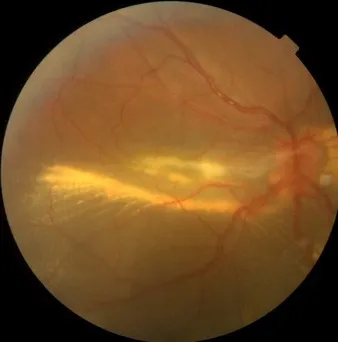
Posterior pole of right eye with subretinal exudation which involved macula with premacular membrane.
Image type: ophthalmic_imaging (fundus_photograph)